Interaction volume radius: 5 \u00c5
Interaction volume height: 20 \u00c5
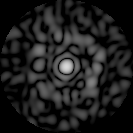
Disorder parameter: 0.7741